Question:
I have a project with StoryBoard (iOS 5+), with two UIViewController.
The task would be to instantiate programmatically a second UIViewController (CoordinationController) but I'd like to use it's XIB file for the user interface design.
The evident workaround to copy the XIB to StoryBoard is not working or not usable for undocumented reasons.
Even the rule would be that in case the view controller of the second storyboard has no view it will look for the same named XIB... is not working.
How to instantiate the second UIViewController and use its XIB file?
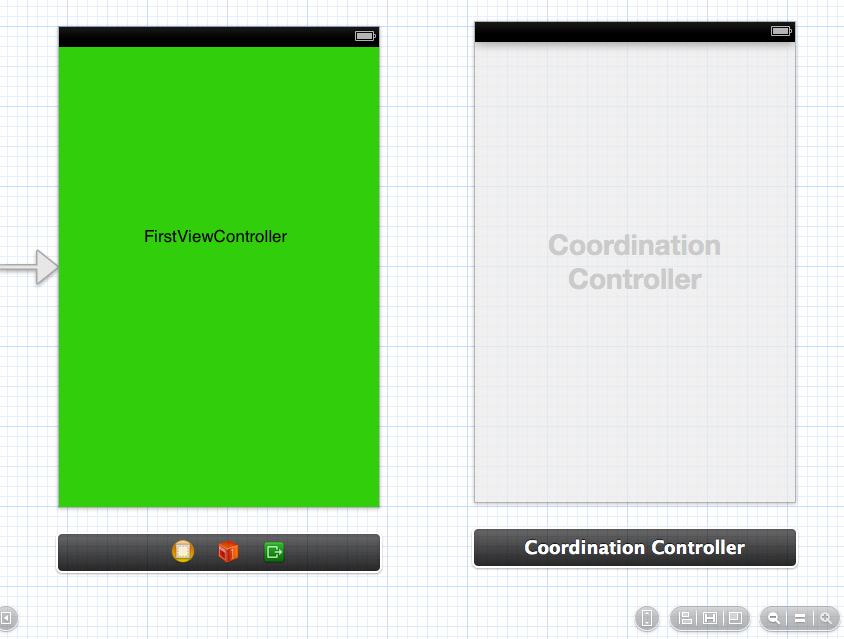
Answer: You can load the nib file and set your view in an initWithCoder: method of CoordinationController:
'''
-(id)initWithCoder:(NSCoder *)aDecoder {
if (self = [super initWithCoder:aDecoder]) {
UINib *nib = [UINib nibWithNibName:@"CoordinationController" bundle:nil];
NSArray *nibObjects = [nib instantiateWithOwner:self options:nil];
self.view = nibObjects.lastObject;
}
return self;
}
'''